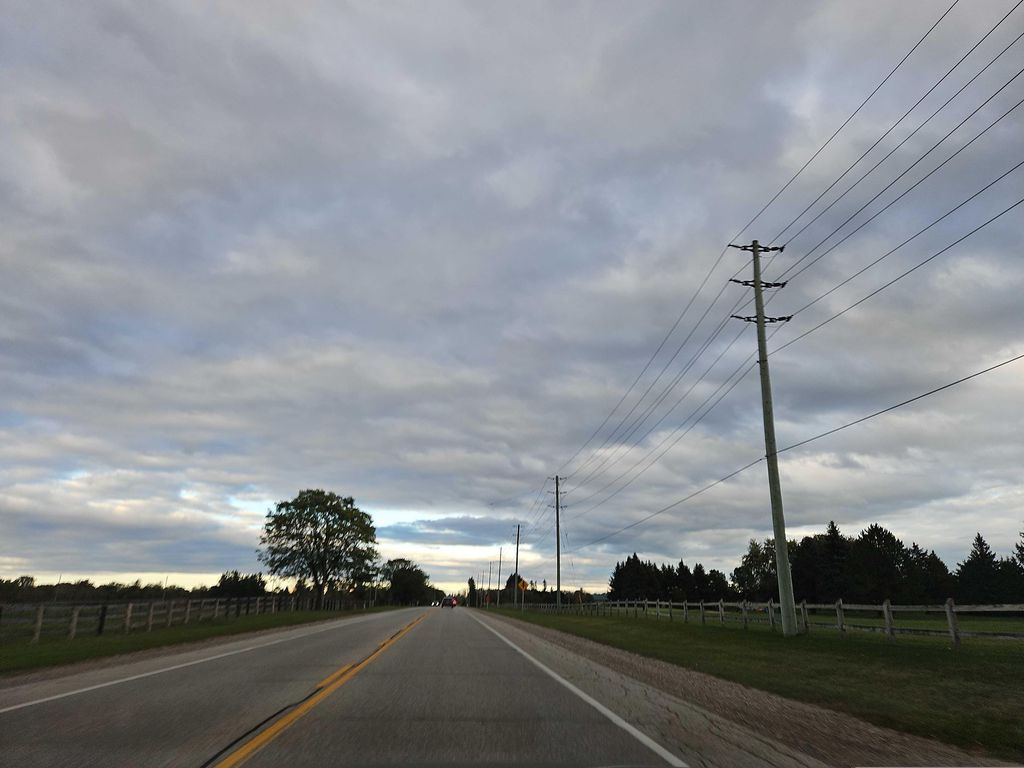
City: kitchener-waterloo